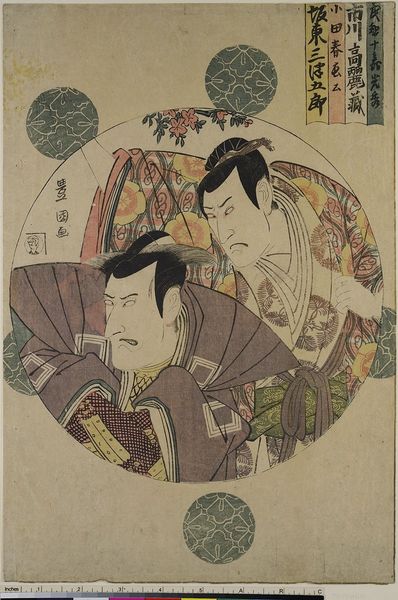
Titel: Die Schauspieler Ichikawa Komazo als Takechi Jube Mitsuhide und Bando Mitsugoro als Oda Harunaga
Künstler: Utagawa Toyokuni I
Standort: Hamburg
Institution: Museum für Kunst und Gewerbe Hamburg
Schlagwörter: mann, gelb, grün, braun, bunt, frisur, männer, nase, haare, blatt, ohren, rund, holzschnitt, japan, schrift, papier, tapete, grimmig, druckgraphik, druckgrafik, asiatisch, zeit, schauspieler, farbholzschnitt, schauspielerin, kimono, kirschblüte, kalligrafie, kabuki, edo, reproduktionen, no, druckerzeugnisse